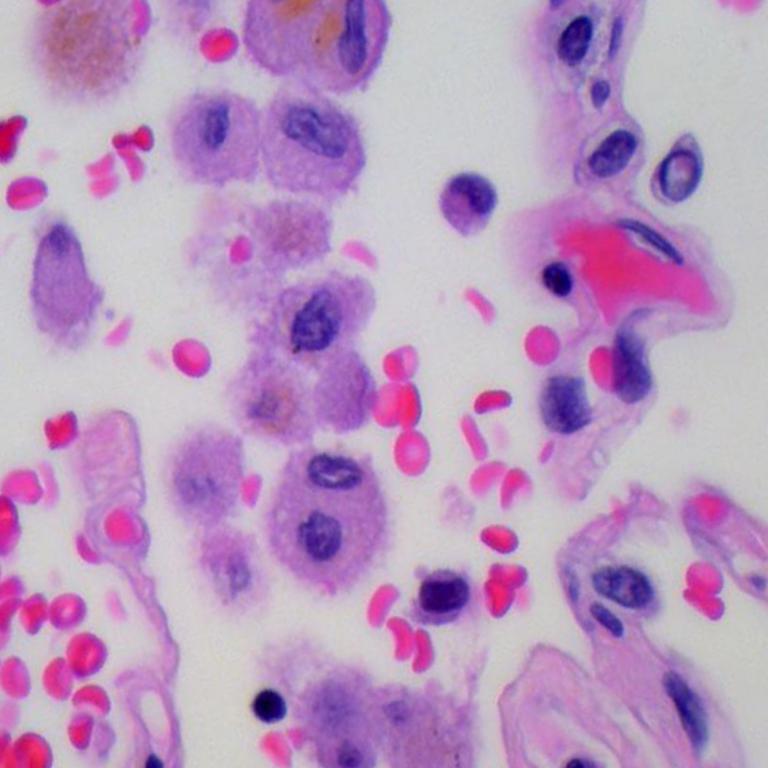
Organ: lung
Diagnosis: benign